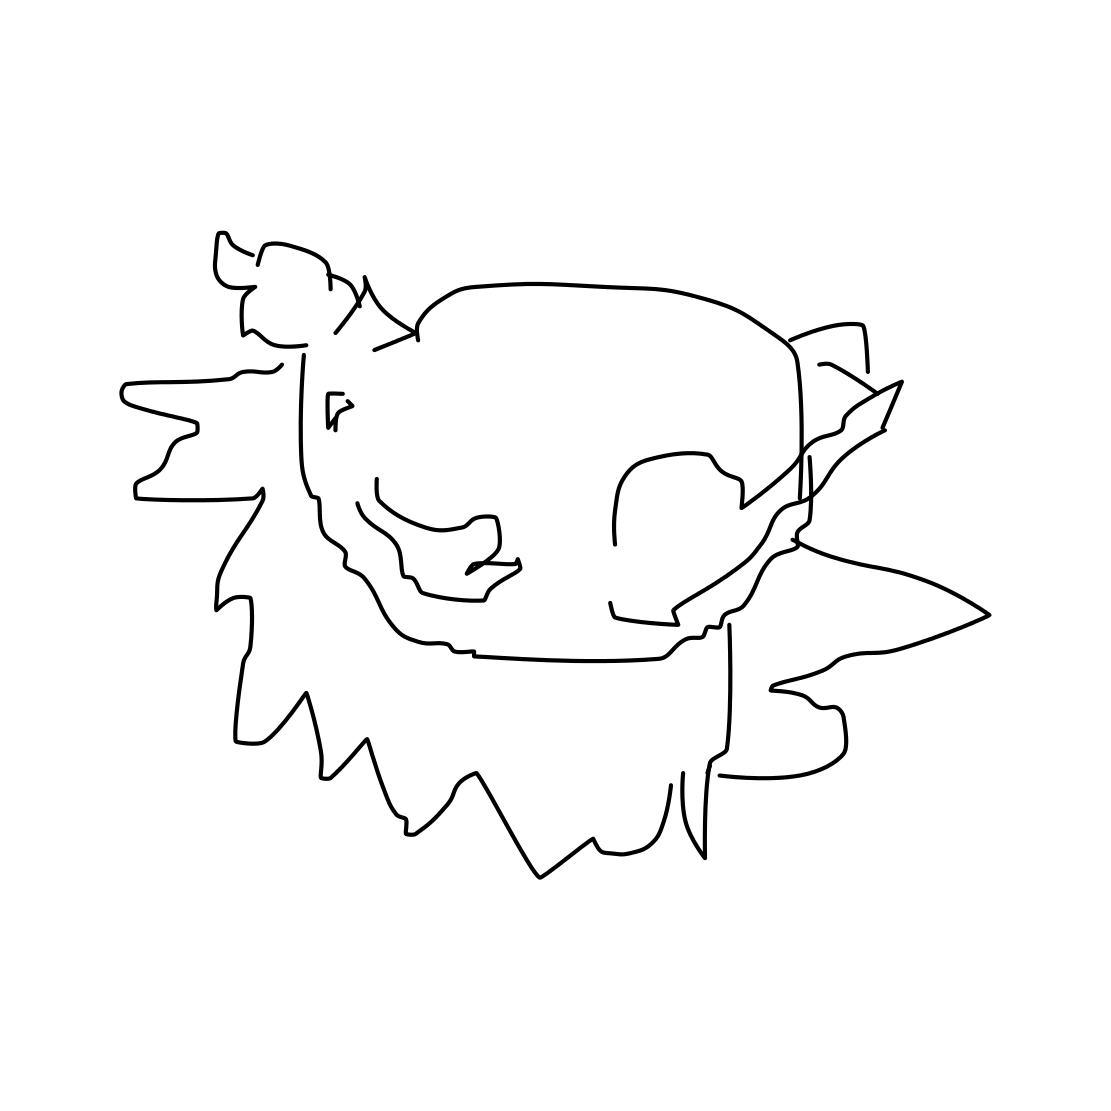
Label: hedgehog